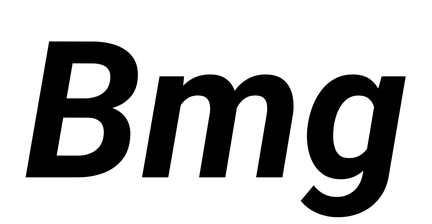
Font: Roboto-Italic_Bold_Italic